Interaction volume radius: 5 \u00c5
Interaction volume height: 25 \u00c5
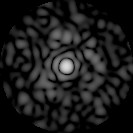
Disorder parameter: 0.8707